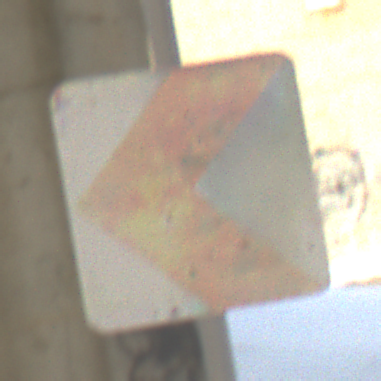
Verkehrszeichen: RichtungstafelnInKurvenKleinRechts
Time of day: MorningAfternoon
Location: Roofed (Suburban)
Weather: PartlyCloudy
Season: Winter
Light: Natural